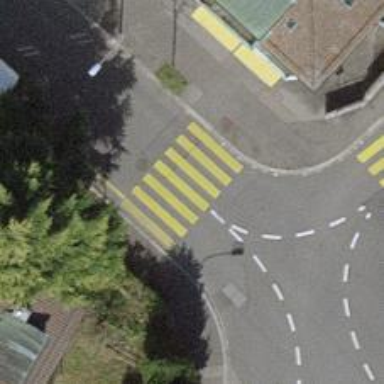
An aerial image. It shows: Zebra crossing on the road.